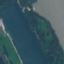
Land use / land cover class: River